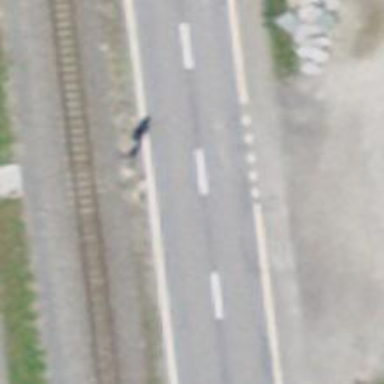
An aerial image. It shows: Railway signal.